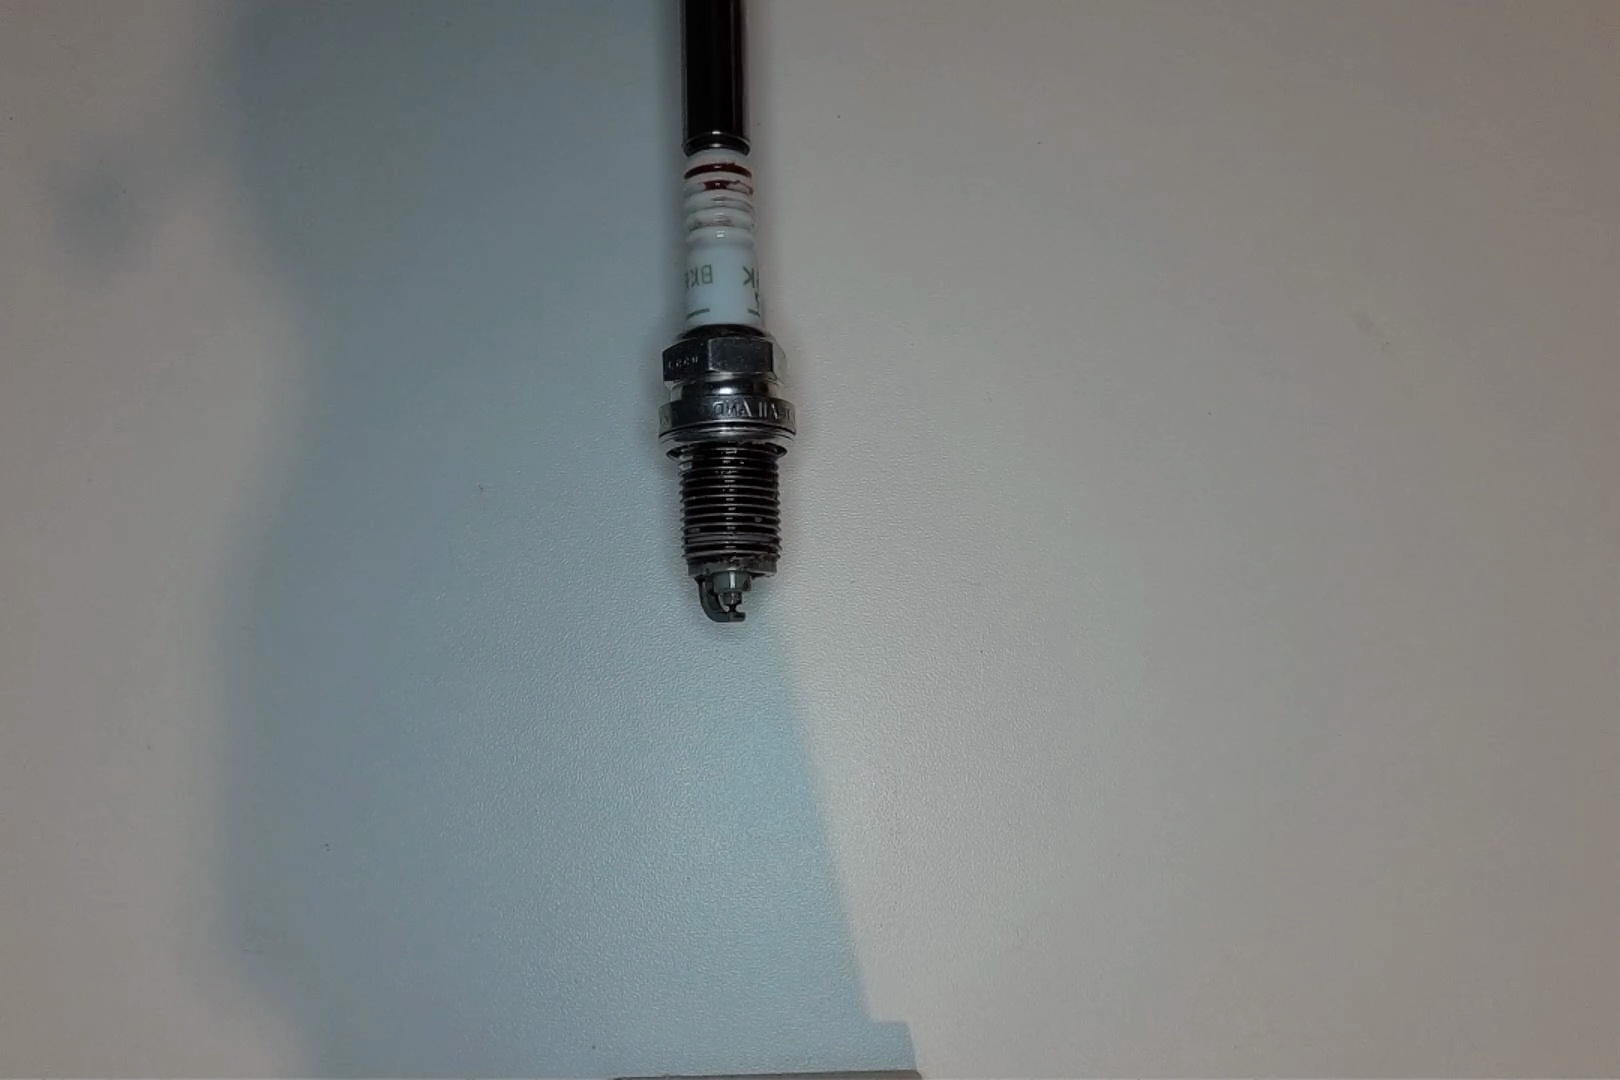
Label: anomaly